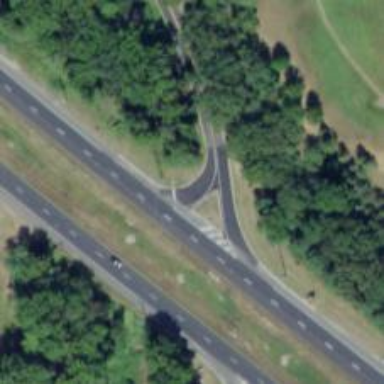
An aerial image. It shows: Trunk link highway.